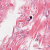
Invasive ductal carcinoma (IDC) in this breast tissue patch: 0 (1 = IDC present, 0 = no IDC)